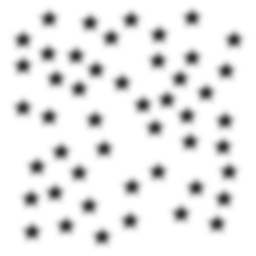
Squares: 0
Triangles: 0
Stars: 48
Total shapes: 48